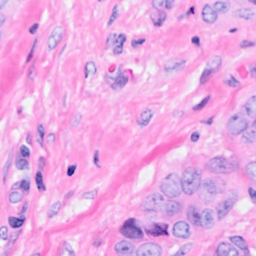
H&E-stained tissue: Breast